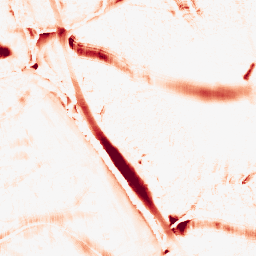
Category: morphological
Decomposition family: morphological_ellipse
Decomposition parameters: operation: opening
width: 30
height: 20
Upsampling method: edge_directed
Upsampling parameters: scale: 4
Upsampling scale: 4